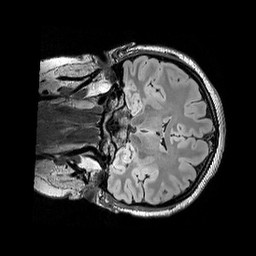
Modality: FLAIR
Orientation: coronal
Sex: female
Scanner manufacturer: siemens
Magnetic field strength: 3 T
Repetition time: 5 s
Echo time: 0.395 s